Question: I'm trying to deploy a Django app to Heroku. That worked fine until I installed Node.js to set up automatic LESS compilation through Grunt. Now this happens:

I'm assuming that this happens because I have a 'package.json' file in my root folder. How do I prevent Heroku from recognizing it as a Node.js app instead of a Django app? Currently my Node.js apps don't include anything that needs to run in production, but that could change in the future.
(PS: I apologize for not posting this as text. Long story short: I'm working in a terminal on a virtual machine.)
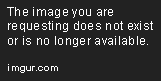
Answer: You can override the default and specify your own "buildpack" by specifying a custom buildpack in the 'BUILDPACK_URL' config variable:
'''
heroku config:set BUILDPACK_URL=https://github.com/heroku/heroku-buildpack-python
'''
See more in <URL>